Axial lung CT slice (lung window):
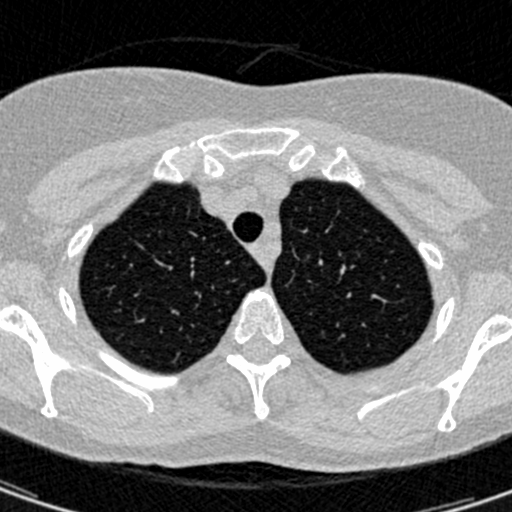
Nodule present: no